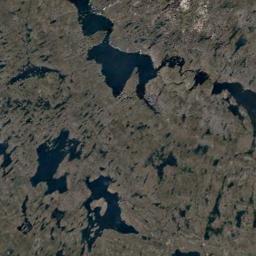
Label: wetland